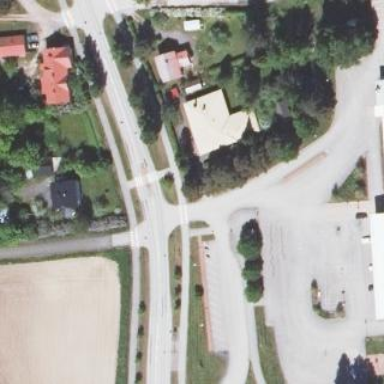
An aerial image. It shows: Uncontrolled crossing with pedestrian island.